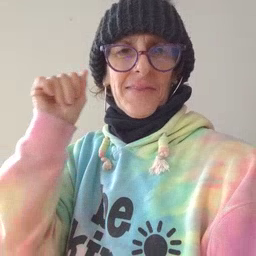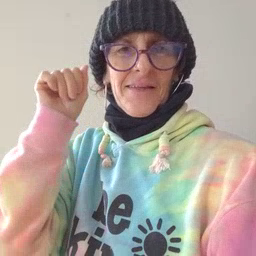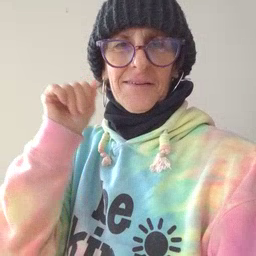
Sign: aunt